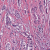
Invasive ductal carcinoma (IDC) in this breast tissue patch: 1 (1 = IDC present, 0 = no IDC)